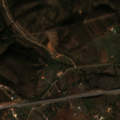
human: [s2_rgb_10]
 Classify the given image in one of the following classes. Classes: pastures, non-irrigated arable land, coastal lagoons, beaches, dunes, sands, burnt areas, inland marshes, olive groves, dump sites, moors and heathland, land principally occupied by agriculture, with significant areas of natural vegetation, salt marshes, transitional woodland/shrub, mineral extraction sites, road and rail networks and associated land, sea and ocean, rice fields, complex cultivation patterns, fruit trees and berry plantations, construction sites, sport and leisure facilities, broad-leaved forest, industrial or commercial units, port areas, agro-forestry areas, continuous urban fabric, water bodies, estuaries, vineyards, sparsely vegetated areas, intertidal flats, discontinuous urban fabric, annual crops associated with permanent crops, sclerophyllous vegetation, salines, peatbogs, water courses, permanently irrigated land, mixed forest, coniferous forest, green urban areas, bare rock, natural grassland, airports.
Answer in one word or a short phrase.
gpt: annual crops associated with permanent crops, complex cultivation patterns, sclerophyllous vegetation, transitional woodland/shrub